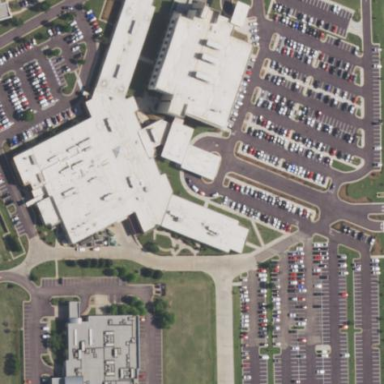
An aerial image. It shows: Hospital building.